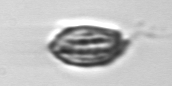
Label: Katodinium_or_Torodinium